Question: In am making visual basic forms to learn SSRS (don't worry about the SSRS). Each form points to a .rdlc file which is an XML file that holds the GUI/Look and feel of the form and also the SQL to pull data for the form.
My problem is that when I keep the form 2 tab active and debug the app, the report for form 1 is displayed. I realized that this happens because, in project properties, the startup form is form 1. I changed that to form2 and got the desired report to run.
But, I cannot change the startup form like this for every new form that is added. How do I simply do away with this "startup form" thing and see only the form which I to execute ?
My project structure -

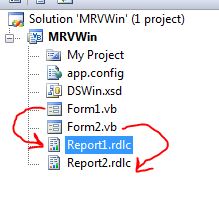
Answer: What you're seeing is exactly what you should be seeing. Can I ask why exactly it's such a chore to change the startup form each time? It takes about 3 seconds max.
Anyway, if you don't want to have to change the startup form then you're going to have to do something else that takes as much work. There are a number of options.
1. I would think that the most sensible option would be to just have one form with one ReportViewer control and then have some mechanism for selecting a report on that form, e.g. a ComboBox.
2. You can disable the Application Framework and use your own Main method. You can then specify your own startup form in that method.
3. Create a separate startup form and place a Button on it for each of the other forms, allowing you to display any report you want at any time.
There would be other options too but, really, none of the options are any simpler than taking 3 seconds change the project startup form. If that's really to much effort then you probably ought to give up programming now.